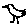
Label: bird